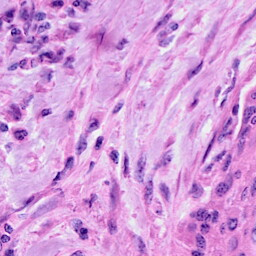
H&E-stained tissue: Cervix